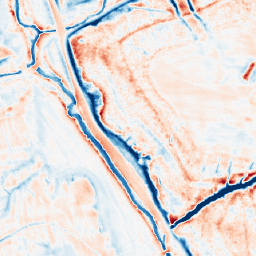
Category: edge_preserving
Decomposition family: anisotropic_diffusion
Decomposition parameters: iterations: 50
kappa: 50
gamma: 0.2
Upsampling method: nearest
Upsampling parameters: scale: 2
Upsampling scale: 2